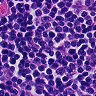
Metastatic tissue present: no